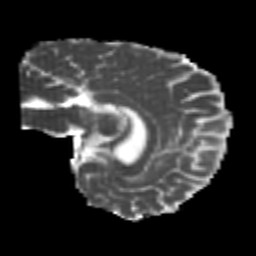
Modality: MD
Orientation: sagittal
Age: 21
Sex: female
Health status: healthy
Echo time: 0.074 s